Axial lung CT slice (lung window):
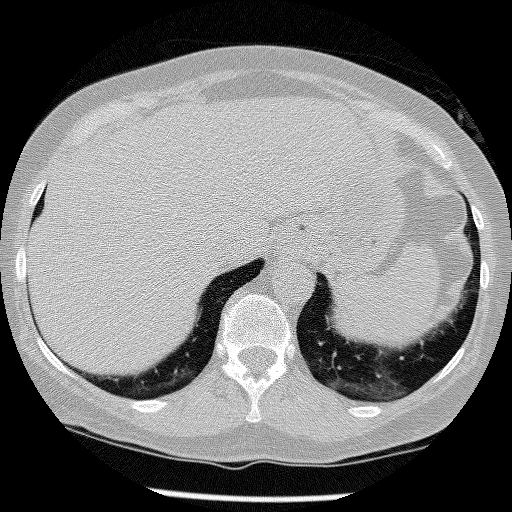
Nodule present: no